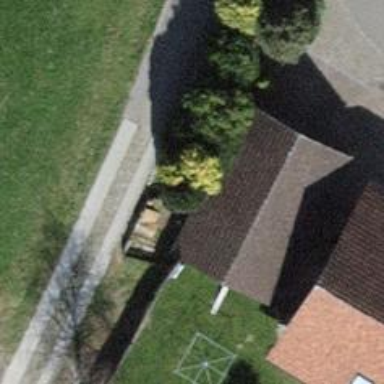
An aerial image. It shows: Garage building.